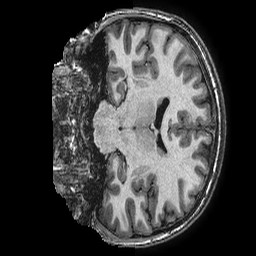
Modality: T1w
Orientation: coronal
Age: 13
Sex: female
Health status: ill
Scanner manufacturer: ge
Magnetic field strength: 3 T
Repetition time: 0.0077 s
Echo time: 0.003436 s